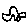
Label: car